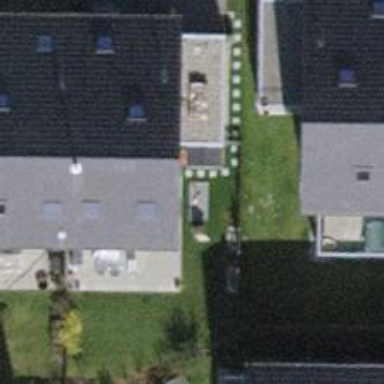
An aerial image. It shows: Residential building.